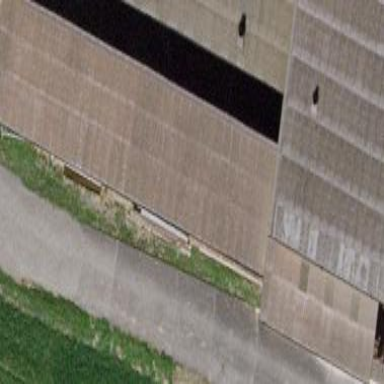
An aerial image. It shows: View of roof of building.